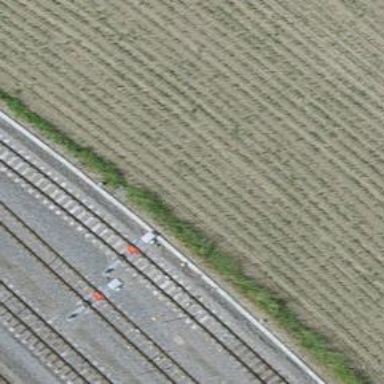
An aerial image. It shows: Narrow-gauge railway siding with electrified contact line.